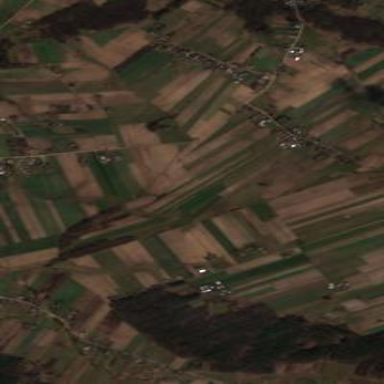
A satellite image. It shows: Picturesque farmland scene.